Interaction volume radius: 10 \u00c5
Interaction volume height: 15 \u00c5
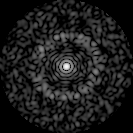
Disorder parameter: 0.8458